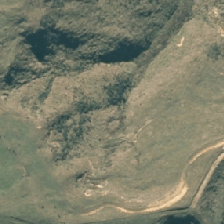
Land cover: high_producing_grassland